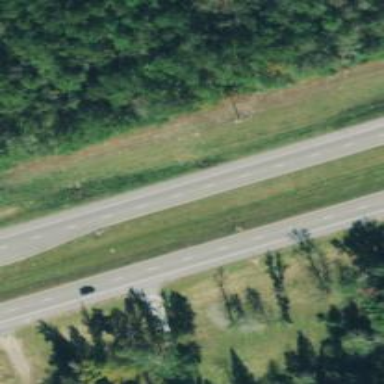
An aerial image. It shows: Trunk highway.